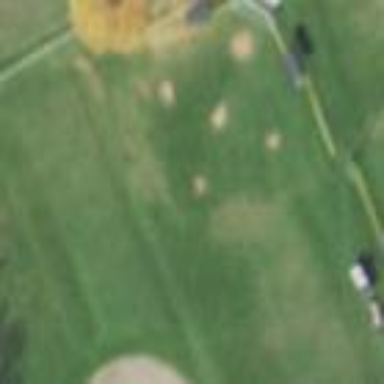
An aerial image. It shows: Baseball pitch for leisure and sports activities.